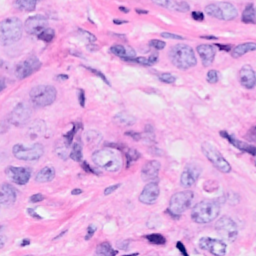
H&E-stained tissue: Breast